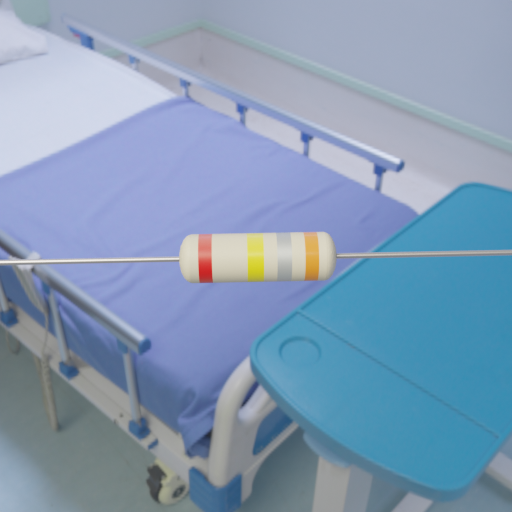
Resistor colour bands (in order): red, yellow, silver, orange